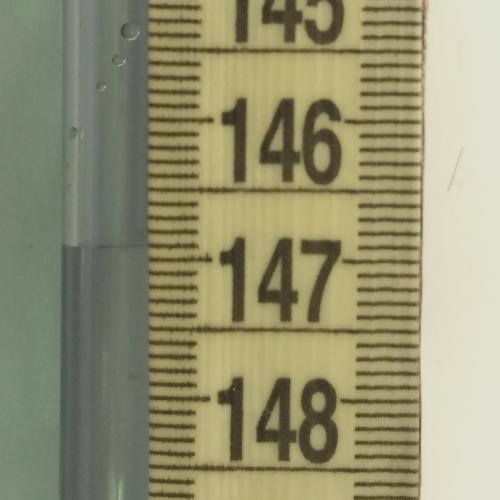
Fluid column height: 146.9 cm